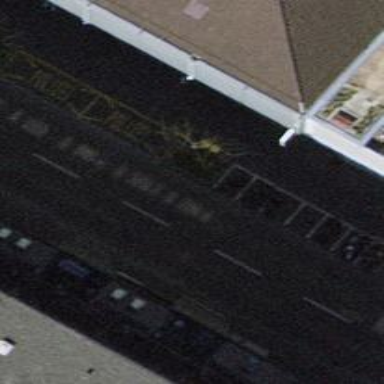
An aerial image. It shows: Post box.